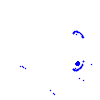
Particle: proton